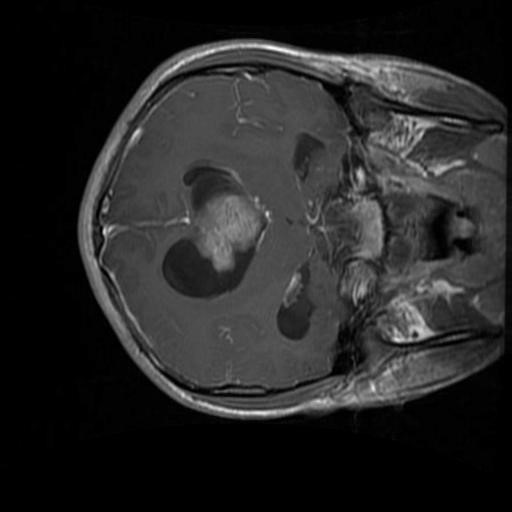
Label: brain_glioma